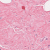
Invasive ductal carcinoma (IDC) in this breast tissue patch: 0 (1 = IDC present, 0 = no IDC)